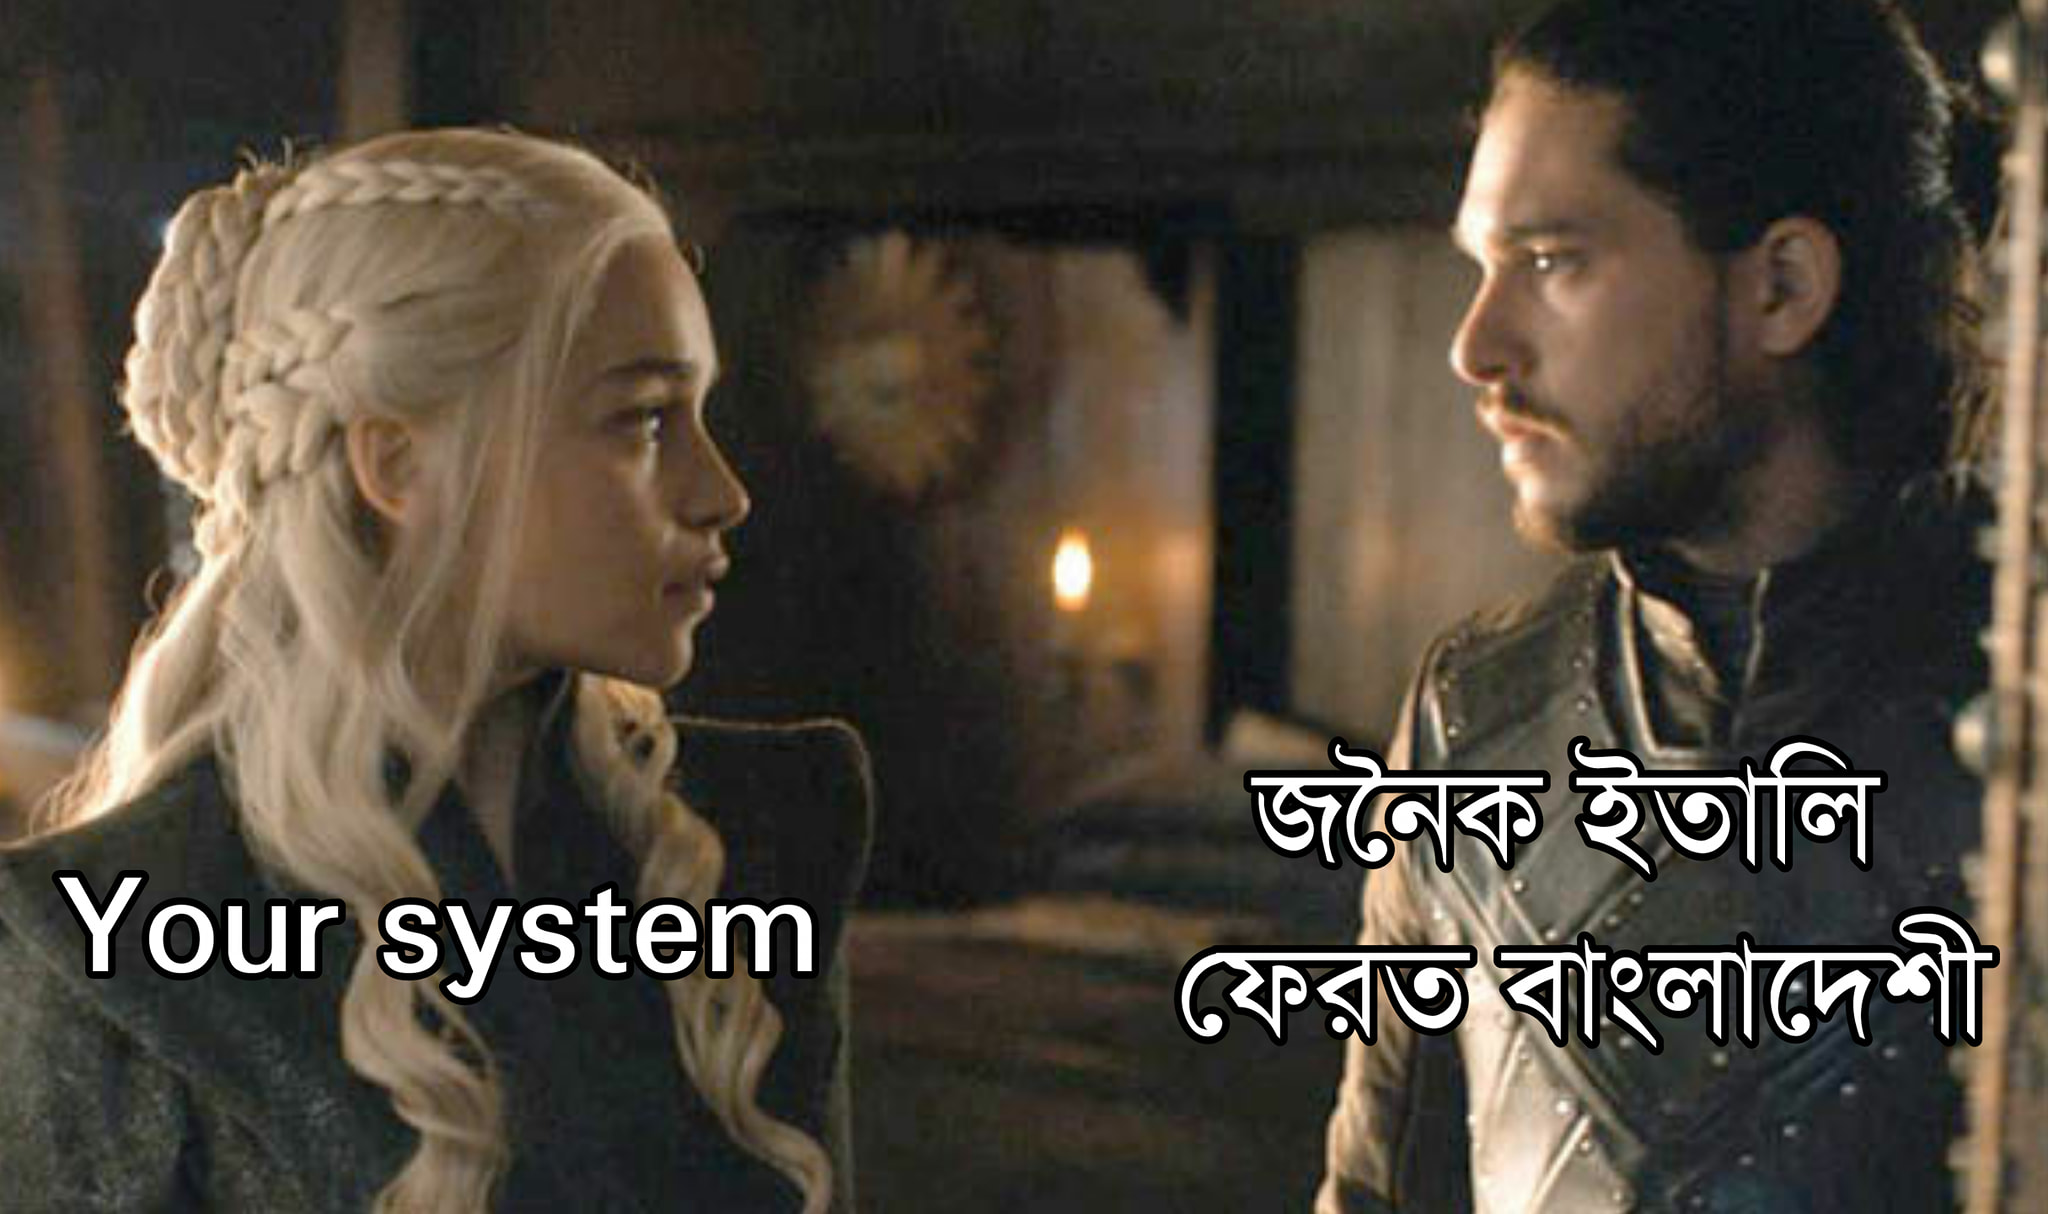
Caption: Your system  জনৈক ইতালি  ফেরত বাংলাদেশী
Label: non-hate